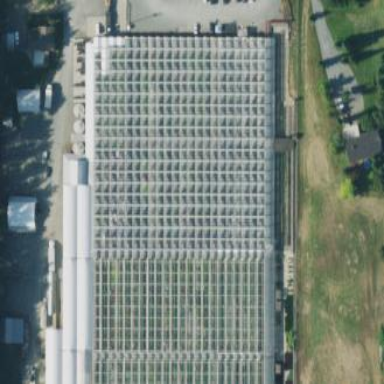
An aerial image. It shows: Greenhouse used for horticulture.